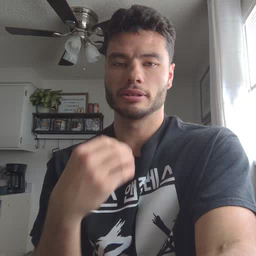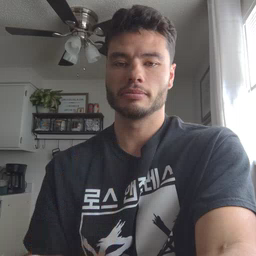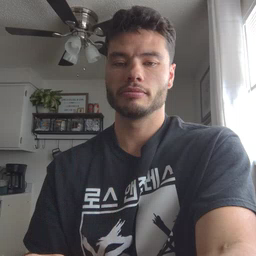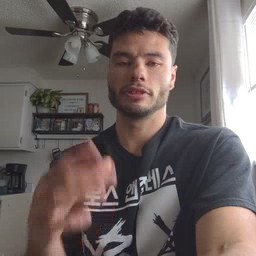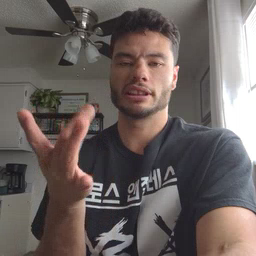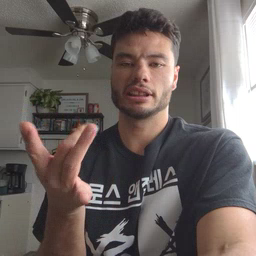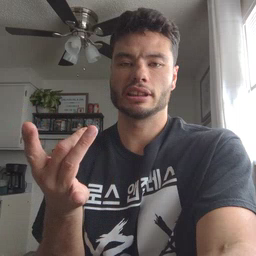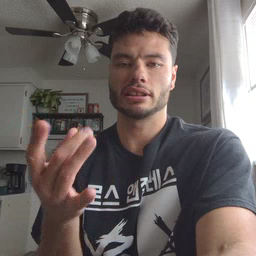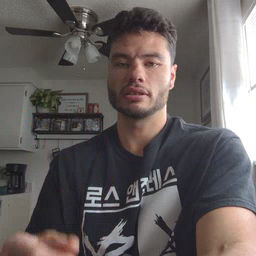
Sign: sticky